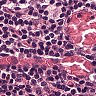
Metastatic tissue present: no